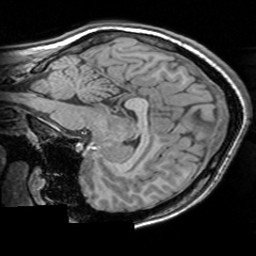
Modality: T1w
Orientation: sagittal
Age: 24
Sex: female
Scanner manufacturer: siemens
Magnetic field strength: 3 T
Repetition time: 1.63 s
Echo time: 0.00311 s